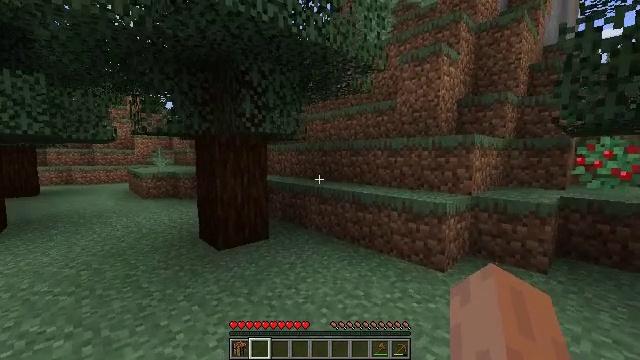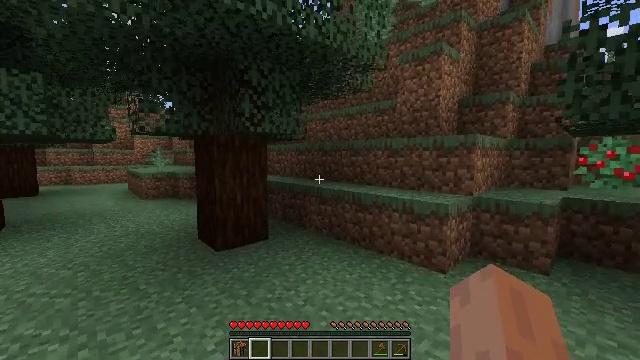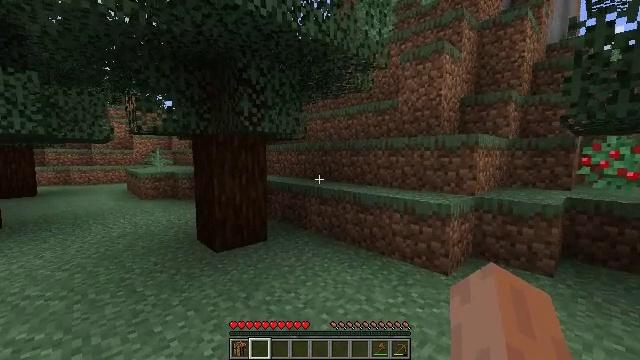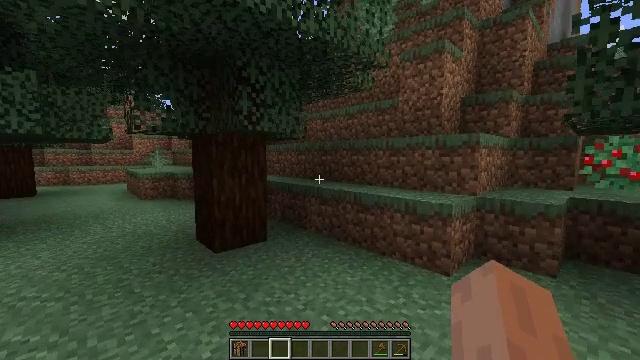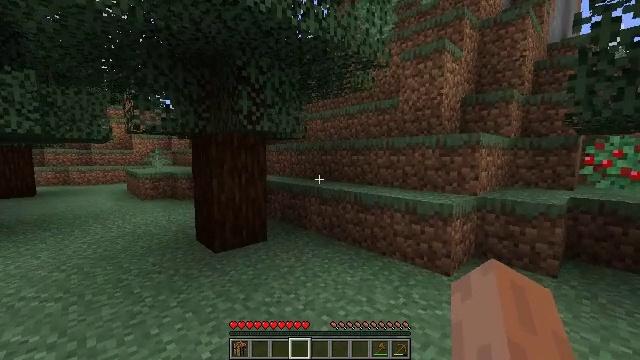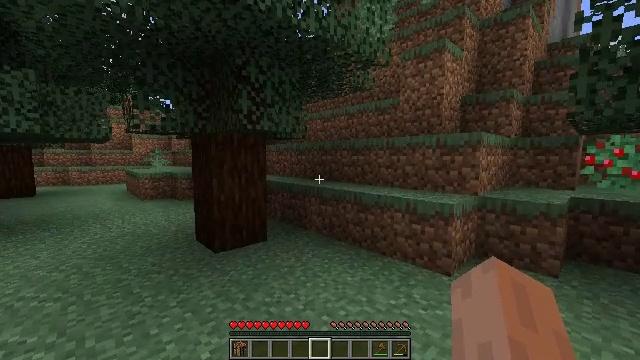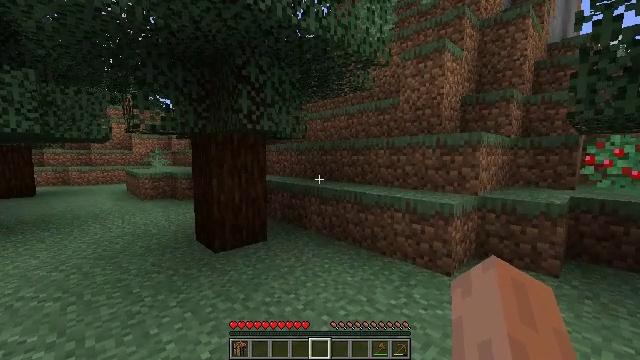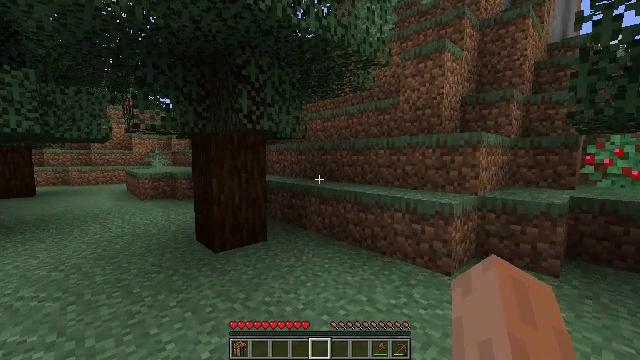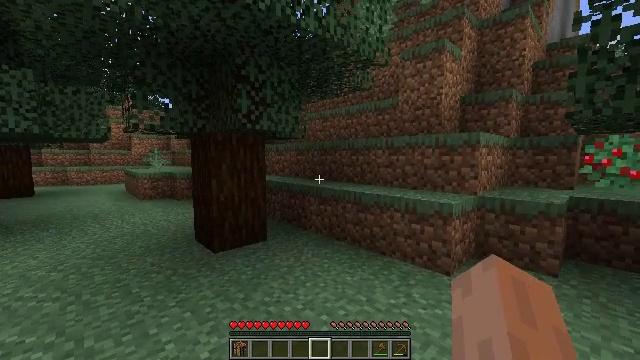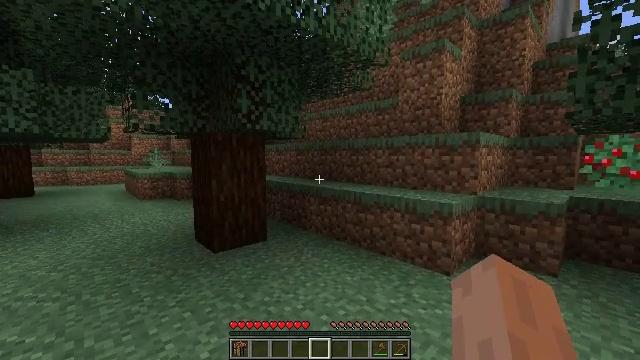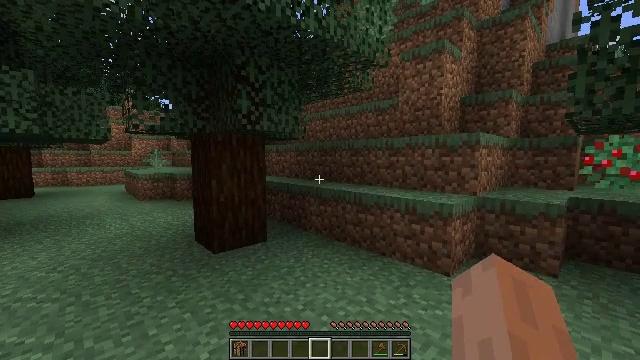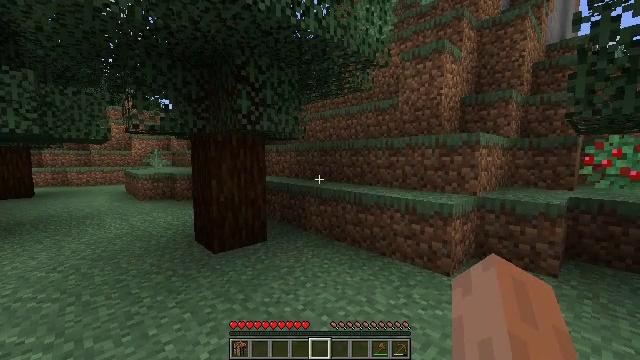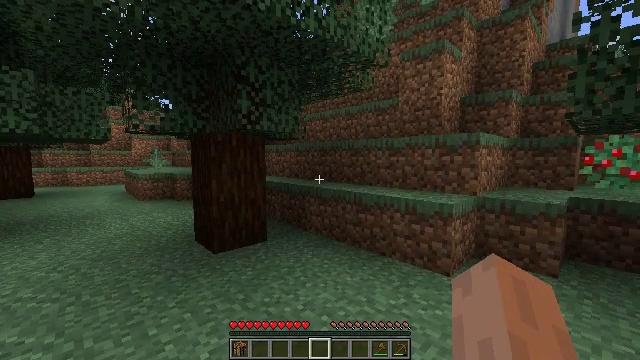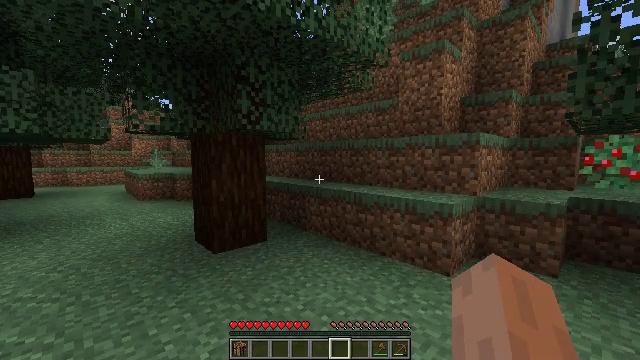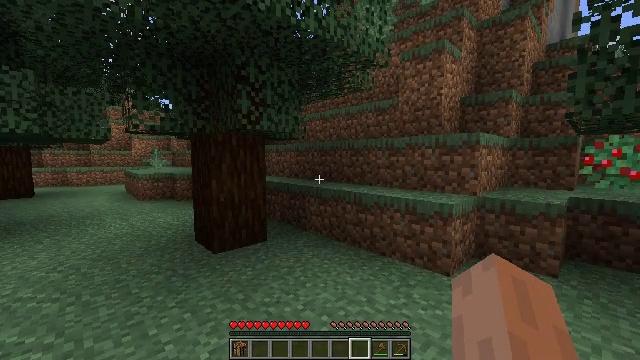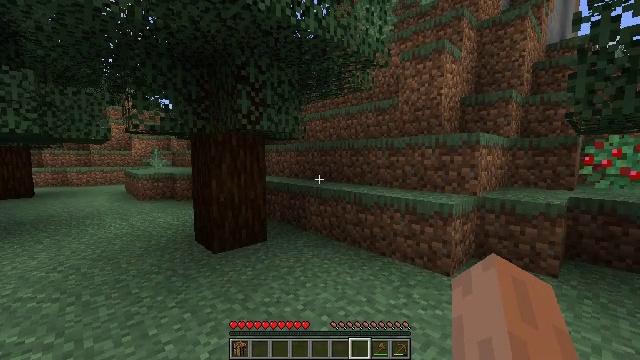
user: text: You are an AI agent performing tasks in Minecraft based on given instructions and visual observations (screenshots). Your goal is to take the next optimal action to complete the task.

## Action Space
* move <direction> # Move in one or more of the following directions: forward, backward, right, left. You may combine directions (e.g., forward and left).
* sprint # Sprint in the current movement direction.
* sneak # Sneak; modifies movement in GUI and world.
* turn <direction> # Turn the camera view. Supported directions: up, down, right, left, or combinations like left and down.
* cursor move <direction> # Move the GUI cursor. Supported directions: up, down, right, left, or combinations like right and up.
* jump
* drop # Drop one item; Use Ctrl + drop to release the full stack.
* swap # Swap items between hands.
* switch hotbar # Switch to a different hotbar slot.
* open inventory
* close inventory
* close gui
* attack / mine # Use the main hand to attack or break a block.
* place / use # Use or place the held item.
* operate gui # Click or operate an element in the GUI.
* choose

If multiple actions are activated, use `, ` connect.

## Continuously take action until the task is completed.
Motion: motion action
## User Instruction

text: Break the spruce log from the tree.
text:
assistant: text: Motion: no_op
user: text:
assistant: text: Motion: no_op
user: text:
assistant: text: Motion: no_op
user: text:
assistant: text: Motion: no_op
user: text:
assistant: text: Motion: no_op
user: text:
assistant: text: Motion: no_op
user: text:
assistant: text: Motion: no_op
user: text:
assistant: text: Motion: no_op
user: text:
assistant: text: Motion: no_op
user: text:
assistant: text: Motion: no_op
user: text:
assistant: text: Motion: no_op
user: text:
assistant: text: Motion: no_op
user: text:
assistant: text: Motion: no_op
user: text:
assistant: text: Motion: no_op
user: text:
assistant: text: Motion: no_op
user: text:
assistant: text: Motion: no_op
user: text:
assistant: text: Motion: no_op
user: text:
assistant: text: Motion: no_op
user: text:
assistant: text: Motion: no_op
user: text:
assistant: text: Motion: no_op
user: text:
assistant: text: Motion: no_op
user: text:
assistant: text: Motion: no_op
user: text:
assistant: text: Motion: no_op
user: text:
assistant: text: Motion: no_op
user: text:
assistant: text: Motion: no_op
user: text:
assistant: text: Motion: no_op
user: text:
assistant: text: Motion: no_op
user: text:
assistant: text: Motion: no_op
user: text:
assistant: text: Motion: no_op
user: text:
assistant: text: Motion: move forward